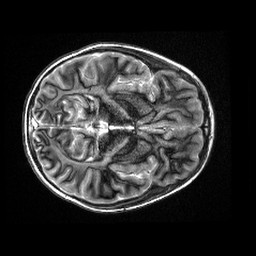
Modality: MP2RAGE
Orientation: axial
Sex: female
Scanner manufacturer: siemens
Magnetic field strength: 3 T
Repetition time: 5 s
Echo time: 0.00368 s